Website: lowes
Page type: review-order
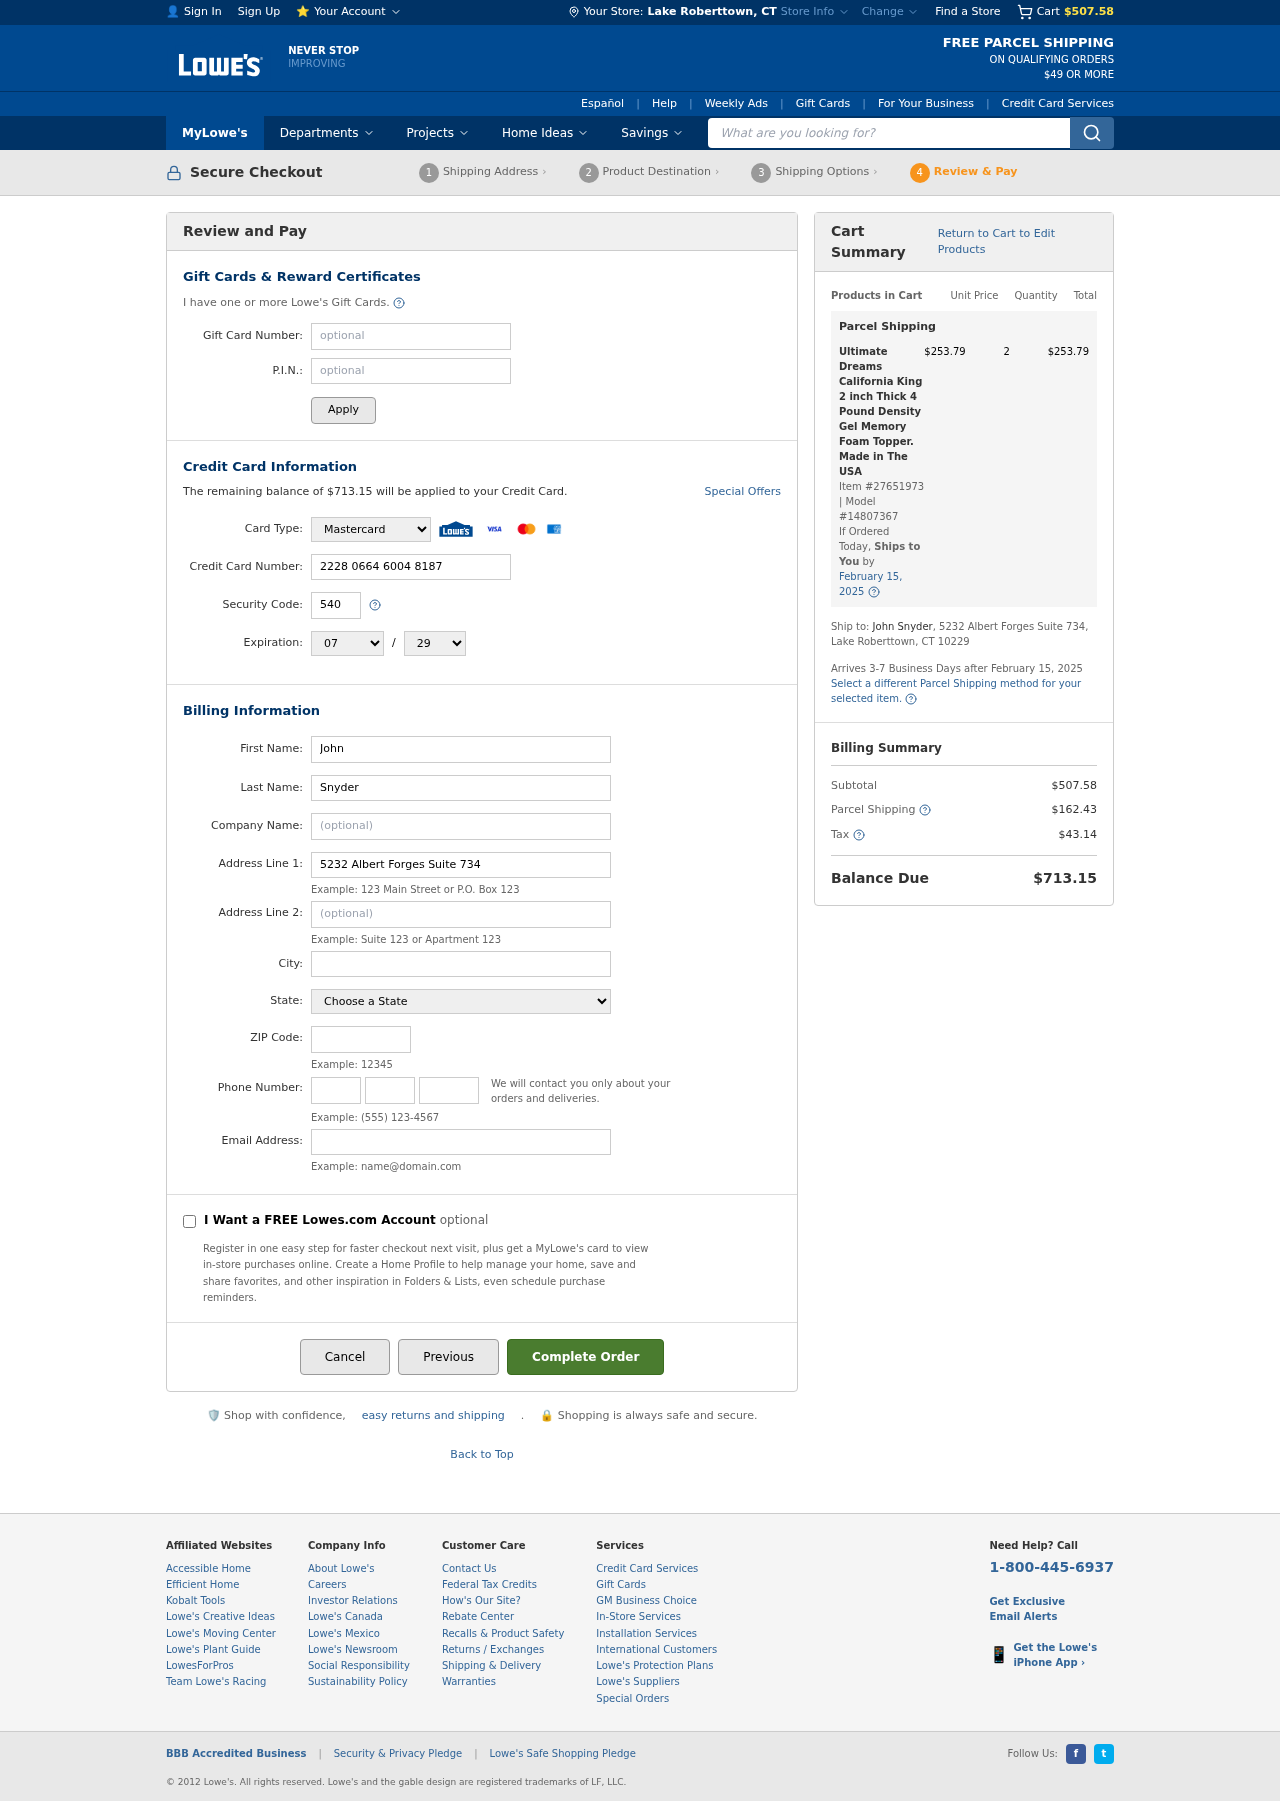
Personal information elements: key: PII_CARD_CVV
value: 540
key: PII_CARD_EXPIRY_MONTH
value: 07
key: PII_CARD_EXPIRY_YEAR
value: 29
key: PII_CARD_NUMBER
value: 2228 0664 6004 8187
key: PII_CARD_TYPE
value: Mastercard
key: PII_CITY
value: Lake Roberttown
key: PII_CITY_STATE
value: Lake Roberttown, CT
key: PII_EMAIL
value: jsnyder@gmail.com
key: PII_FIRSTNAME
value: John
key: PII_LASTNAME
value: Snyder
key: PII_PHONE_AREA
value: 668
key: PII_PHONE_PREFIX
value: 208
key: PII_PHONE_SUFFIX
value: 6435
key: PII_POSTCODE
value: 10229
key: PII_STATE
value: Connecticut
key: PII_STREET
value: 5232 Albert Forges Suite 734
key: PII_STREET2
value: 5232 Albert Forges Suite 734
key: PII_FULLNAME2
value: John Snyder
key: PII_STATE_ABBR
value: CT
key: PII_POSTCODE_FULL
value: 10229
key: PII_CITY_STATE_ZIP
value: Lake Roberttown, CT 10229
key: PII_POSTCODE_NUMERIC
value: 10229
Product elements: key: PRODUCT1_NAME
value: Ultimate Dreams California King 2 inch Thick 4 Pound Density Gel Memory Foam Topper. Made in The USA
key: PRODUCT1_PRICE
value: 253.79
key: PRODUCT1_QUANTITY
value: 2
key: PRODUCT1_ITEM_NUMBER
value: Item #27651973
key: PRODUCT1_MODEL_NUMBER
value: Model #14807367
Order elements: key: ORDER_SUBTOTAL
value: $507.58
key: ORDER_BALANCE_DUE
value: $713.15
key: ORDER_SHIPPING_DATE
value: February 15, 2025
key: ORDER_ITEM_TOTAL
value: $253.79
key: ORDER_SHIPPING_DATE2
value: February 15, 2025
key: ORDER_SHIPPING_COST
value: $162.43
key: ORDER_TAX
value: $43.14
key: ORDER_TOTAL
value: $713.15
Search elements: key: HEADER_SEARCH
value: What are you looking for?